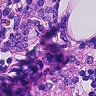
Metastatic tissue present: no